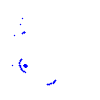
Particle: kaon